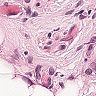
Metastatic tissue present: yes